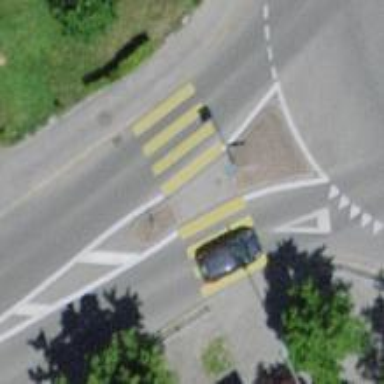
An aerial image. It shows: Marked crossing on the road.